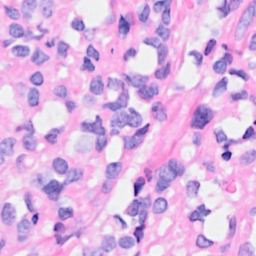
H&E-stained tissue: Breast